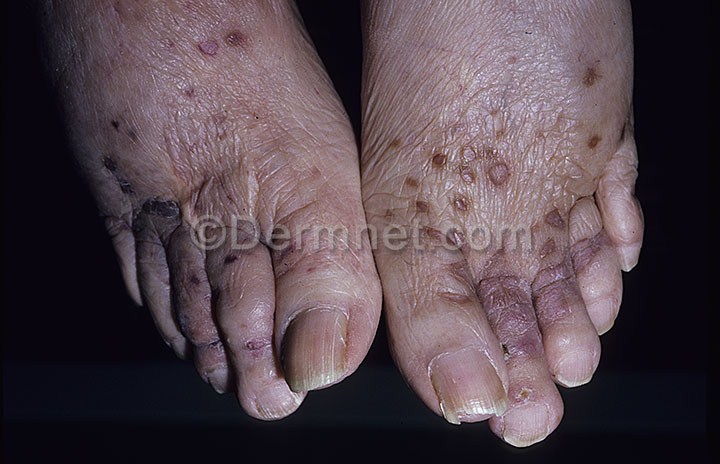
Disease: Vascular Tumors